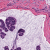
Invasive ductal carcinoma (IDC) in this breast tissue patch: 1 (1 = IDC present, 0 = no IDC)